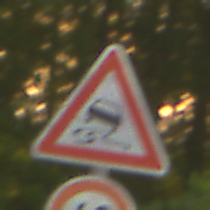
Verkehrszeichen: SchleuderOderRutschgefahr
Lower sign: Geschwindigkeit60
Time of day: SunriseSunset
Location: Outdoor (RoadRail)
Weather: Clear
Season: NotSpecified
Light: Natural